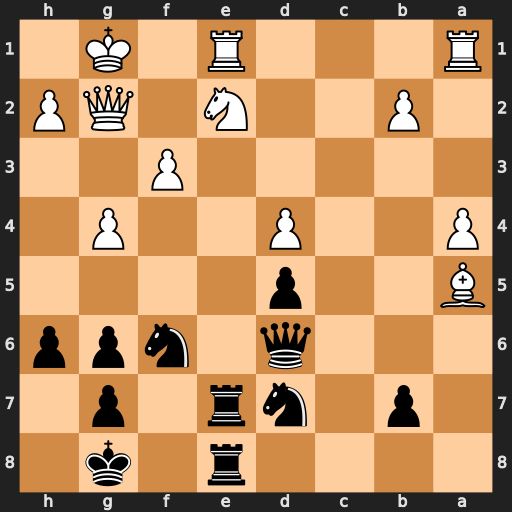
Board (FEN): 4r1k1/1p1nr1p1/3q1npp/B2p4/P2P2P1/5P2/1P2N1QP/R3R1K1
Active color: b
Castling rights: -
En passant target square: -
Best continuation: Qa6 Nf4 Qxa5 Rxe7 Rxe7